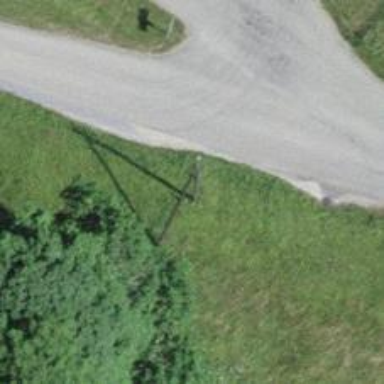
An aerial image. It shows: Utility pole in the area.